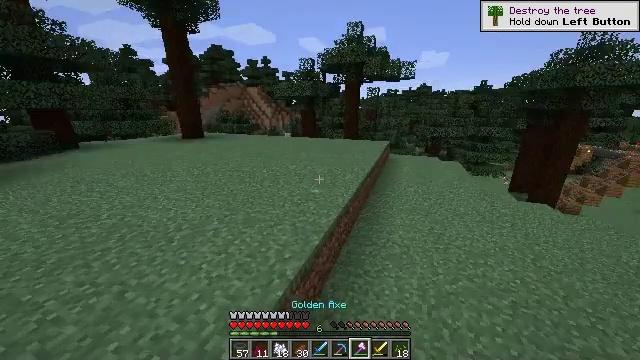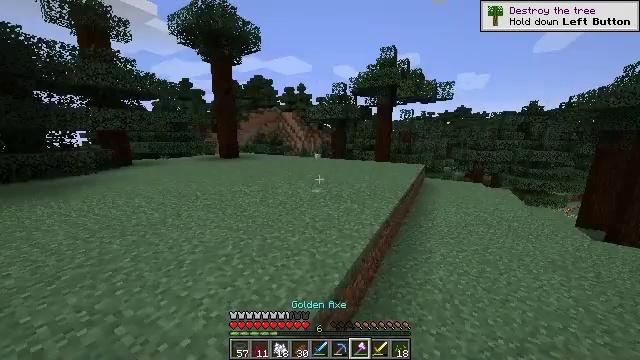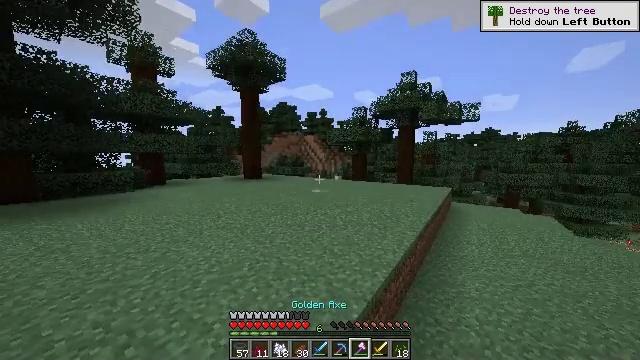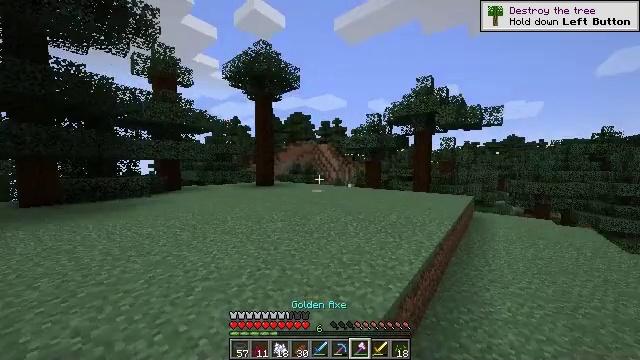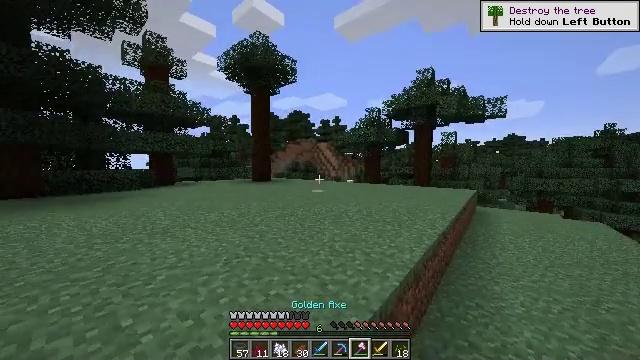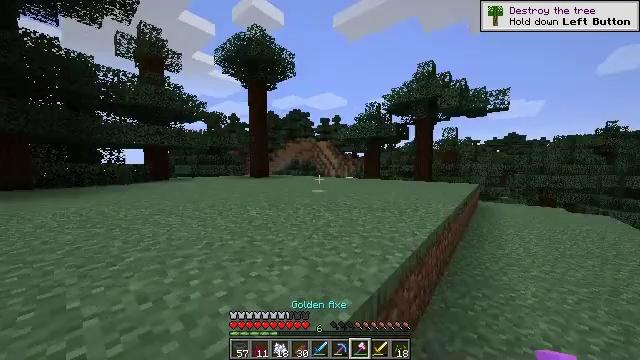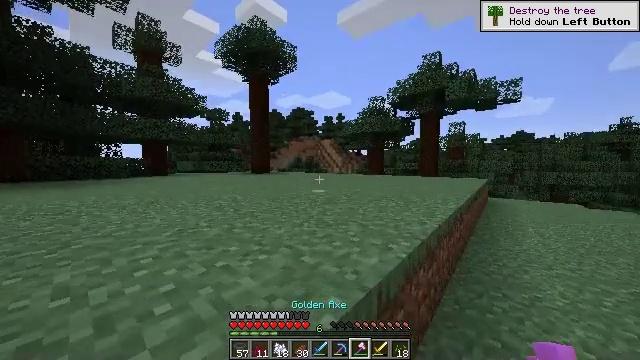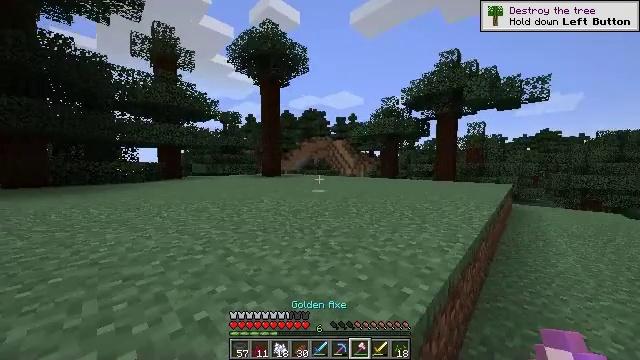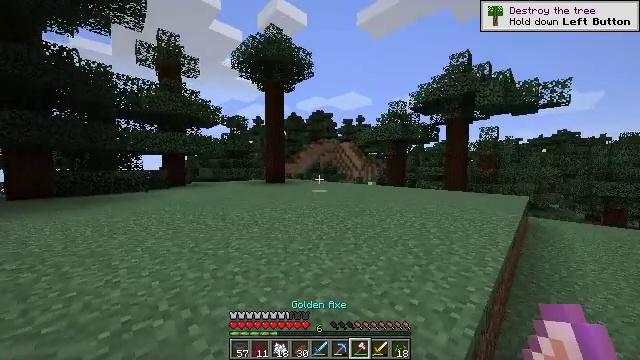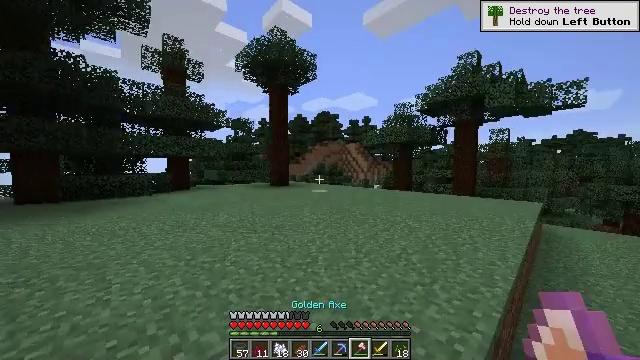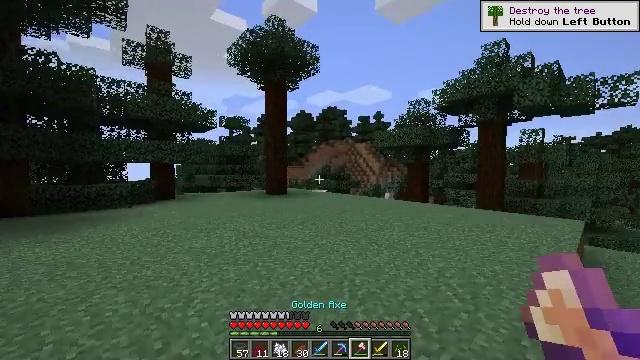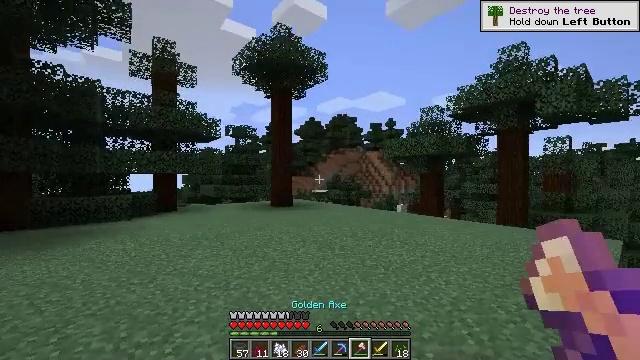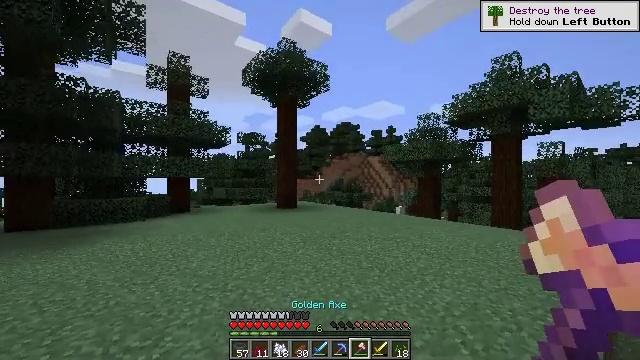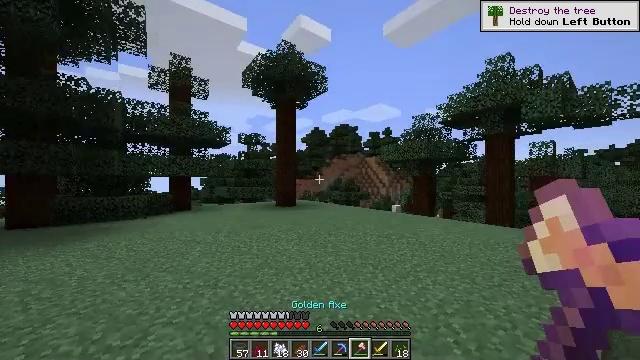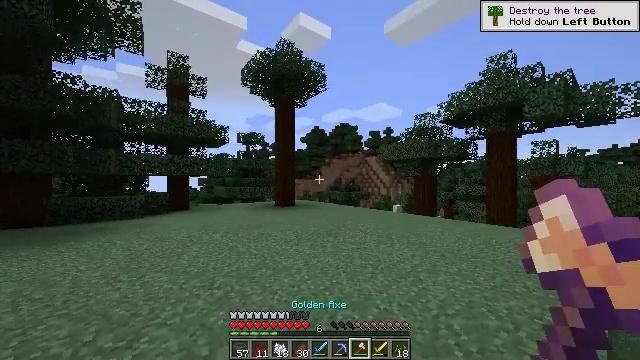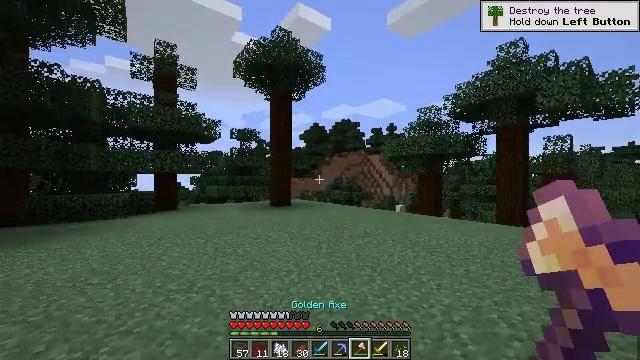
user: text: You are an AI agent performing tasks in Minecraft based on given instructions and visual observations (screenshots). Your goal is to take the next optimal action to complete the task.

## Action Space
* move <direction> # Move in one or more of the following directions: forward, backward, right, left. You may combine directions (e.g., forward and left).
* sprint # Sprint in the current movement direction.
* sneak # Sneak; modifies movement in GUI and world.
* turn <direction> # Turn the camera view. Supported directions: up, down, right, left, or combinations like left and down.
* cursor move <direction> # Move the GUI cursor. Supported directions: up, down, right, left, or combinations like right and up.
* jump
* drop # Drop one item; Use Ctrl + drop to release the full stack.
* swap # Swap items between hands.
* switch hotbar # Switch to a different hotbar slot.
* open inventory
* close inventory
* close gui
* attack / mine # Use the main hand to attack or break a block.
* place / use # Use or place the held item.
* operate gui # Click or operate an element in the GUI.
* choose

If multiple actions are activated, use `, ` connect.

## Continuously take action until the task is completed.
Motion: motion action
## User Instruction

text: Collect spruce leaves for landscaping.
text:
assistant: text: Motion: move forward, sprint, turn left and up, jump
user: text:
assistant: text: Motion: move forward, sprint, turn left and up, jump
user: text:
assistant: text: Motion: move forward, sprint, turn left and up, jump
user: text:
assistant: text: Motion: move forward, sprint, jump
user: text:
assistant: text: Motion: move forward, jump
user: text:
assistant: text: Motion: move forward, turn left, jump
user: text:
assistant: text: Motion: move forward, turn left, jump
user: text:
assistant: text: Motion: move forward, turn left, jump
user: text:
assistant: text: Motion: move forward, turn left, jump
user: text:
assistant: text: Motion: move forward, turn left, jump
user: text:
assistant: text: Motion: move forward, sprint, turn left and up, jump
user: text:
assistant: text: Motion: move forward, sprint, turn left, jump
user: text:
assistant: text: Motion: move forward, sprint, jump
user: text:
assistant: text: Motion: move forward, sprint, jump
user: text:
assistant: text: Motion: move forward, sprint, jump
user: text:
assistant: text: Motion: move forward, jump
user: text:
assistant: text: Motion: move forward, jump
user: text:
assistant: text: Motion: move forward, turn left, jump
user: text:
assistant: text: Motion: move forward, turn left and down, jump
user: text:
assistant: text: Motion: move forward, jump
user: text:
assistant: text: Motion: move forward, sprint, jump
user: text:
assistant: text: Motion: move forward, sprint, jump
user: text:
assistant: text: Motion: move forward, sprint, turn down, jump
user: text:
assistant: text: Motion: move forward, sprint, turn right and down, jump
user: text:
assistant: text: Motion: move forward, sprint, turn right, jump
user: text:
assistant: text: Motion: move forward, jump
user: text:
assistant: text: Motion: move forward, jump
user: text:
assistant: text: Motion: move forward, jump
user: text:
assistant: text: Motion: move forward, jump
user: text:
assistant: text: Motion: move forward, turn right, jump